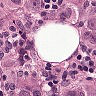
Metastatic tissue present: yes